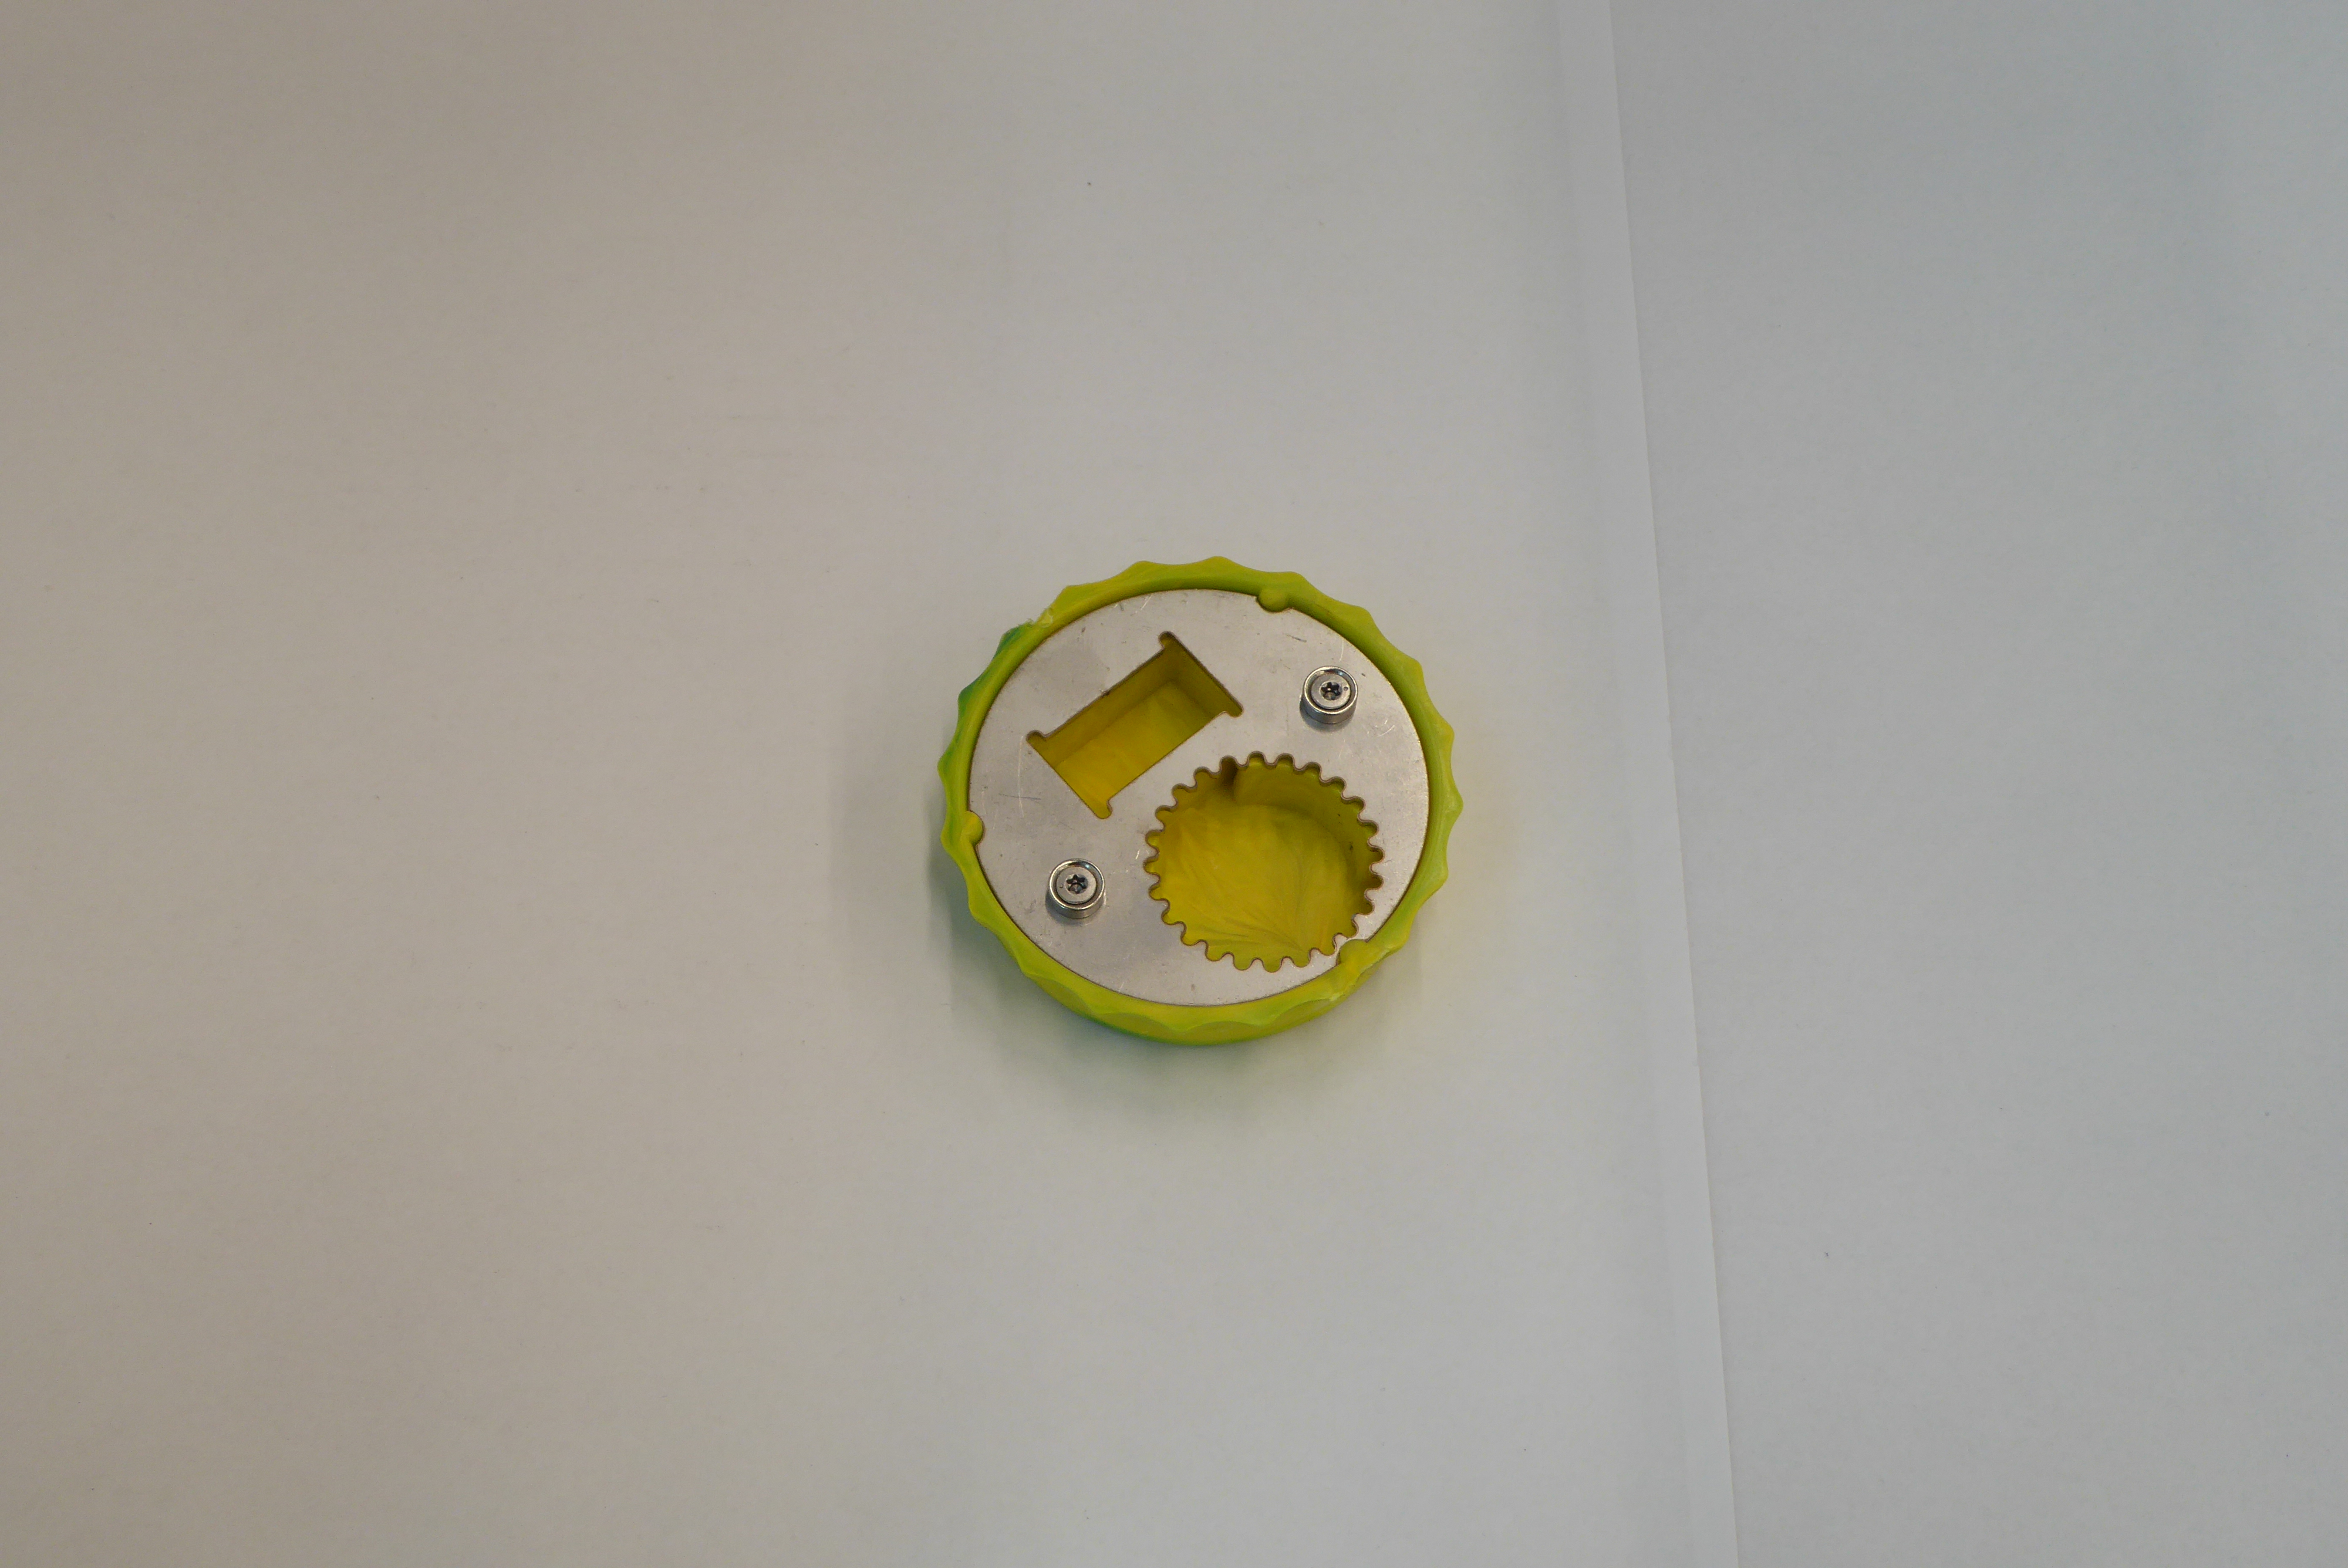
Label: Bottle Opener